Field crop: maize
Growth stage: 1
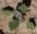
Species: chenopodium